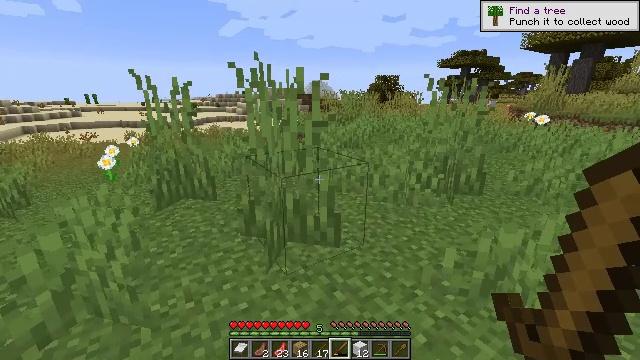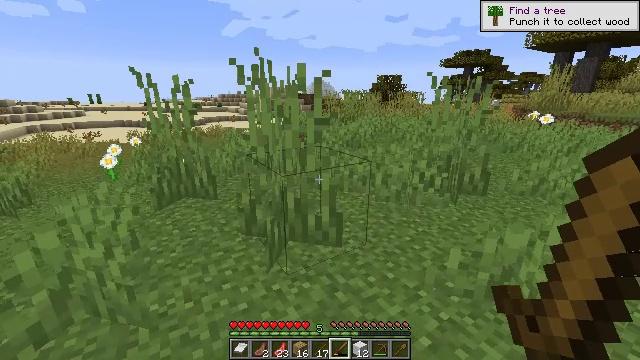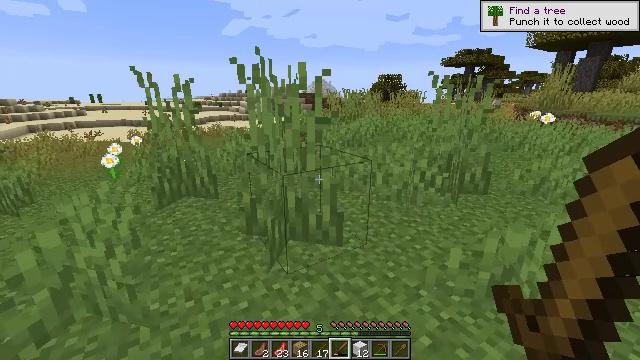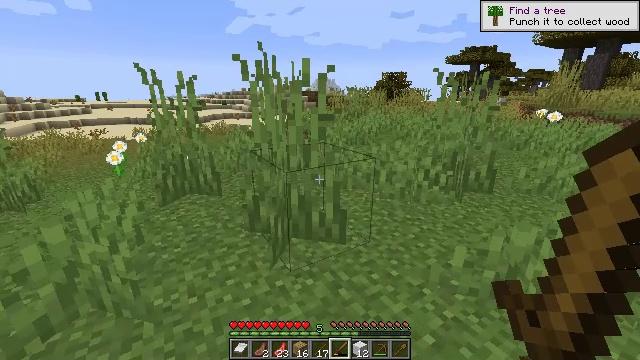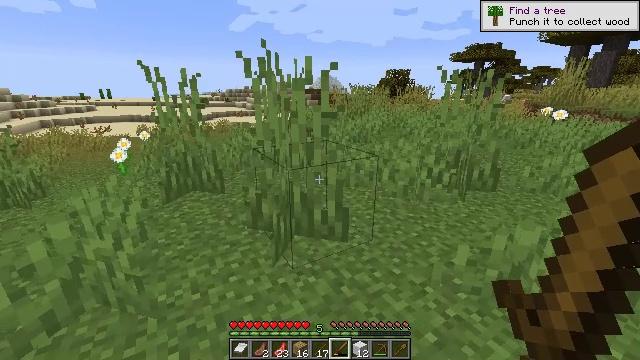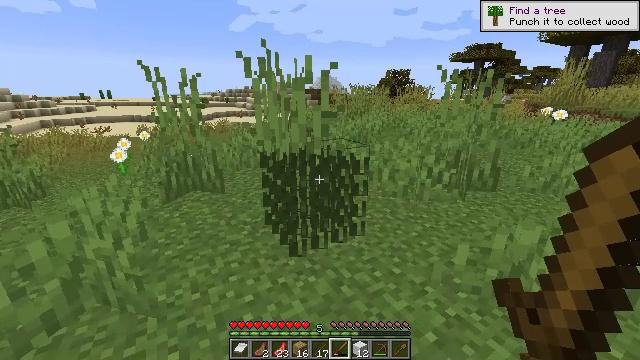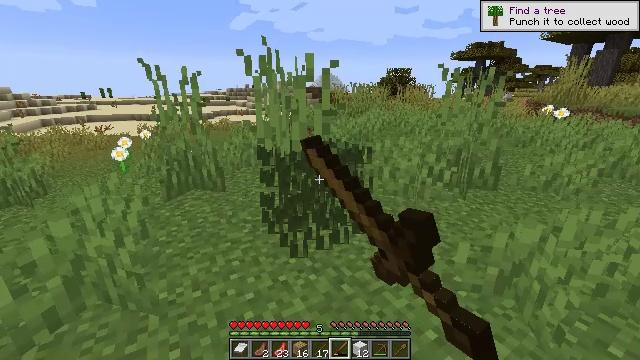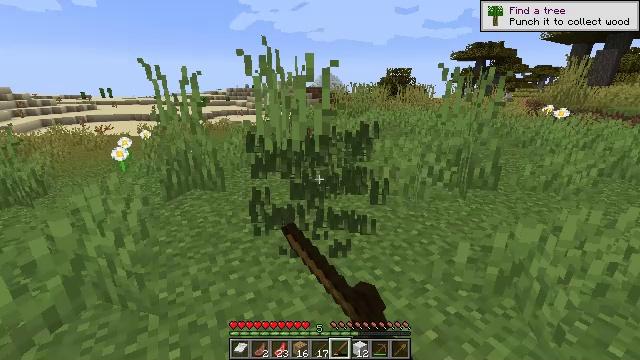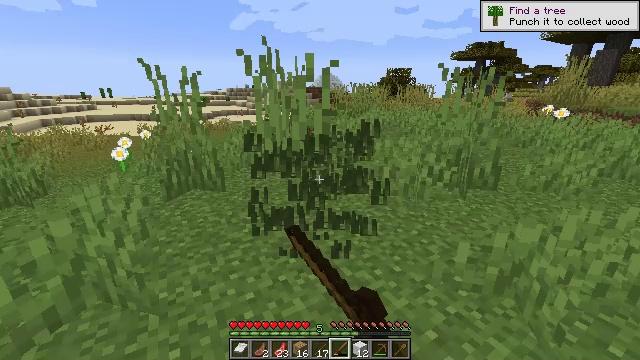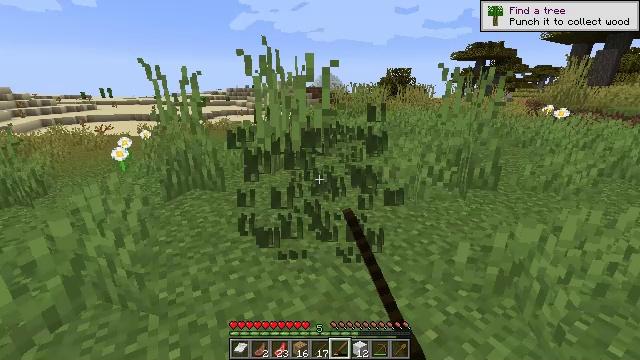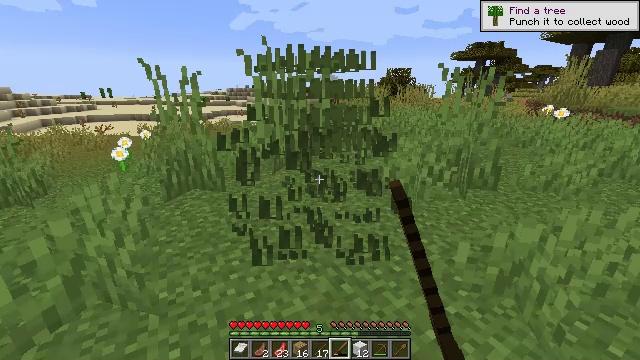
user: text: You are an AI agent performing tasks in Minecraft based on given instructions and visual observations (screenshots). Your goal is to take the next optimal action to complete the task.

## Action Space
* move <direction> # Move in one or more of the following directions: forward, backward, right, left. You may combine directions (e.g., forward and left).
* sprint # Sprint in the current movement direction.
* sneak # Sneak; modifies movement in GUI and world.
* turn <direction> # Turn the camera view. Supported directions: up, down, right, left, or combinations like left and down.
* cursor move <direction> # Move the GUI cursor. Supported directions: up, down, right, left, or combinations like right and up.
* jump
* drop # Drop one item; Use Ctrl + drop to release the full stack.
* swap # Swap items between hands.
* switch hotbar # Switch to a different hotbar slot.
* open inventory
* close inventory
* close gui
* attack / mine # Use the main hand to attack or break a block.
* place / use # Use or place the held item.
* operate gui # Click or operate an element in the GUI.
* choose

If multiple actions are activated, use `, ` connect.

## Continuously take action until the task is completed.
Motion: motion action
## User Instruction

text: Harvest tall grass for seeds.
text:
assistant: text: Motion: no_op
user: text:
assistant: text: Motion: no_op
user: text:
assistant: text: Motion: no_op
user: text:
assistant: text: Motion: no_op
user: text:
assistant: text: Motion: attack / mine
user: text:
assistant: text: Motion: attack / mine
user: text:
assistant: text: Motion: attack / mine
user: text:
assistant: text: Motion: no_op
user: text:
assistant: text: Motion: no_op
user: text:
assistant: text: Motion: no_op
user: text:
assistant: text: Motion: no_op